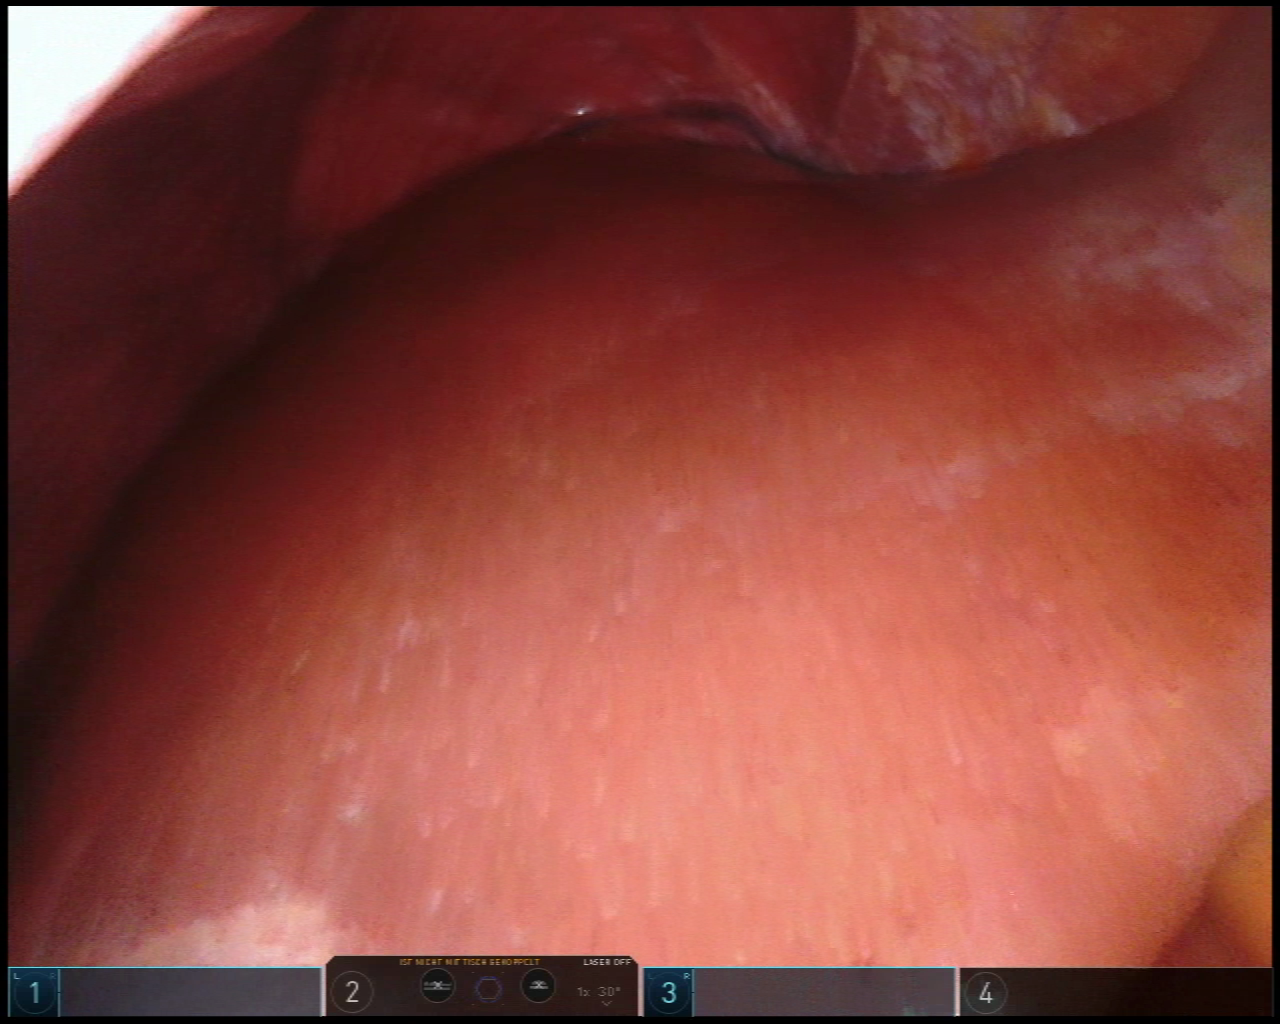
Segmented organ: liver
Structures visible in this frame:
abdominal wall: yes
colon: no
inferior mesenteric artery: no
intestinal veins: no
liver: yes
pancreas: no
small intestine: no
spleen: no
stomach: no
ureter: no
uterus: no
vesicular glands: no